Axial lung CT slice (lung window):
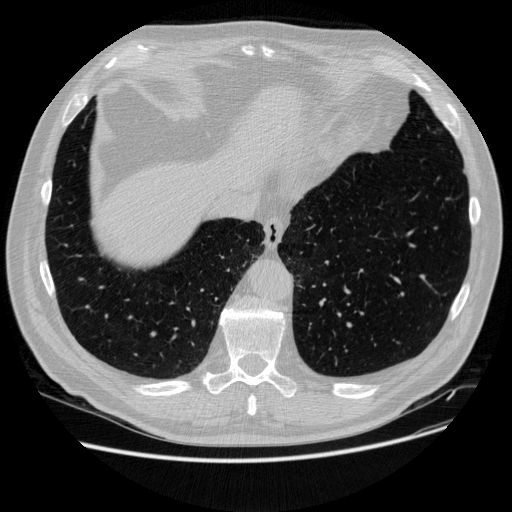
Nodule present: no